Interaction volume radius: 5 \u00c5
Interaction volume height: 30 \u00c5
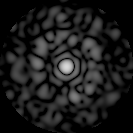
Disorder parameter: 0.8247